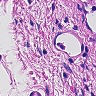
Metastatic tissue present: no